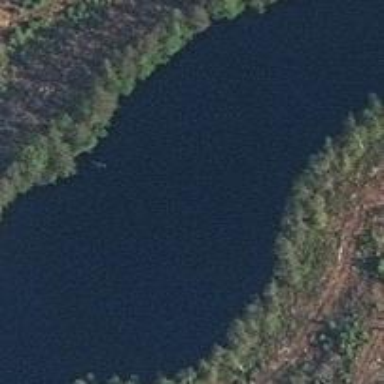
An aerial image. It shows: Serene lake.